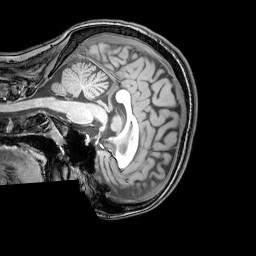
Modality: T1w
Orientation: sagittal
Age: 22
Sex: female
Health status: healthy
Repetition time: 0.081 s
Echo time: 0.037 s